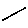
Label: line